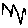
Label: zigzag